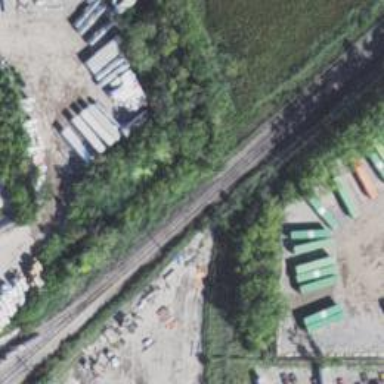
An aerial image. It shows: Abandoned railway siding.